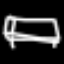
Label: bed